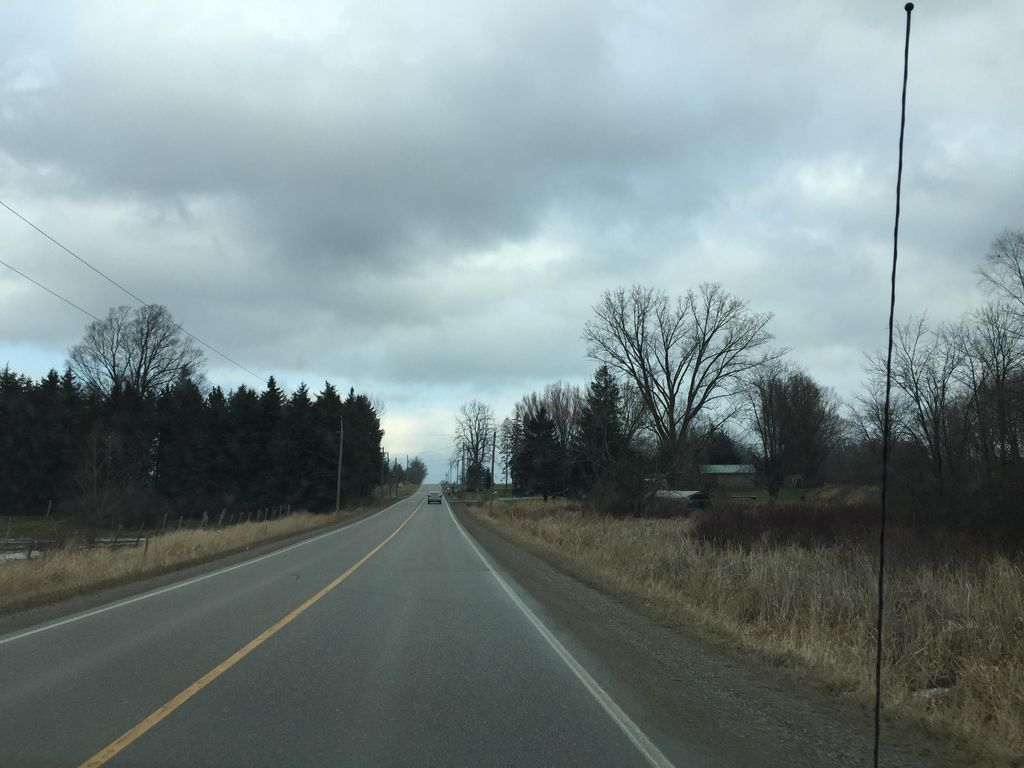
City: kitchener-waterloo